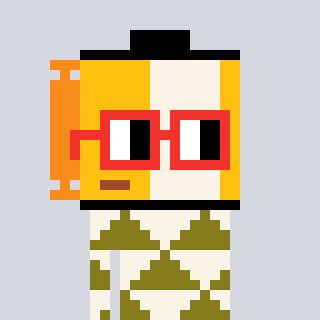
a pixel art character with square red glasses, a film roll-shaped head and a gunk-colored body on a cool background